Brain MRI, t2w sequence, axial 2D slice.
Patient: age 45, sex F, weight 95 kg, height 1.95 m
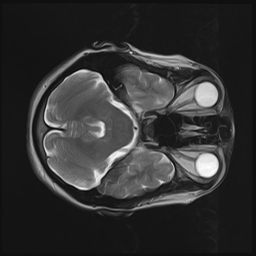